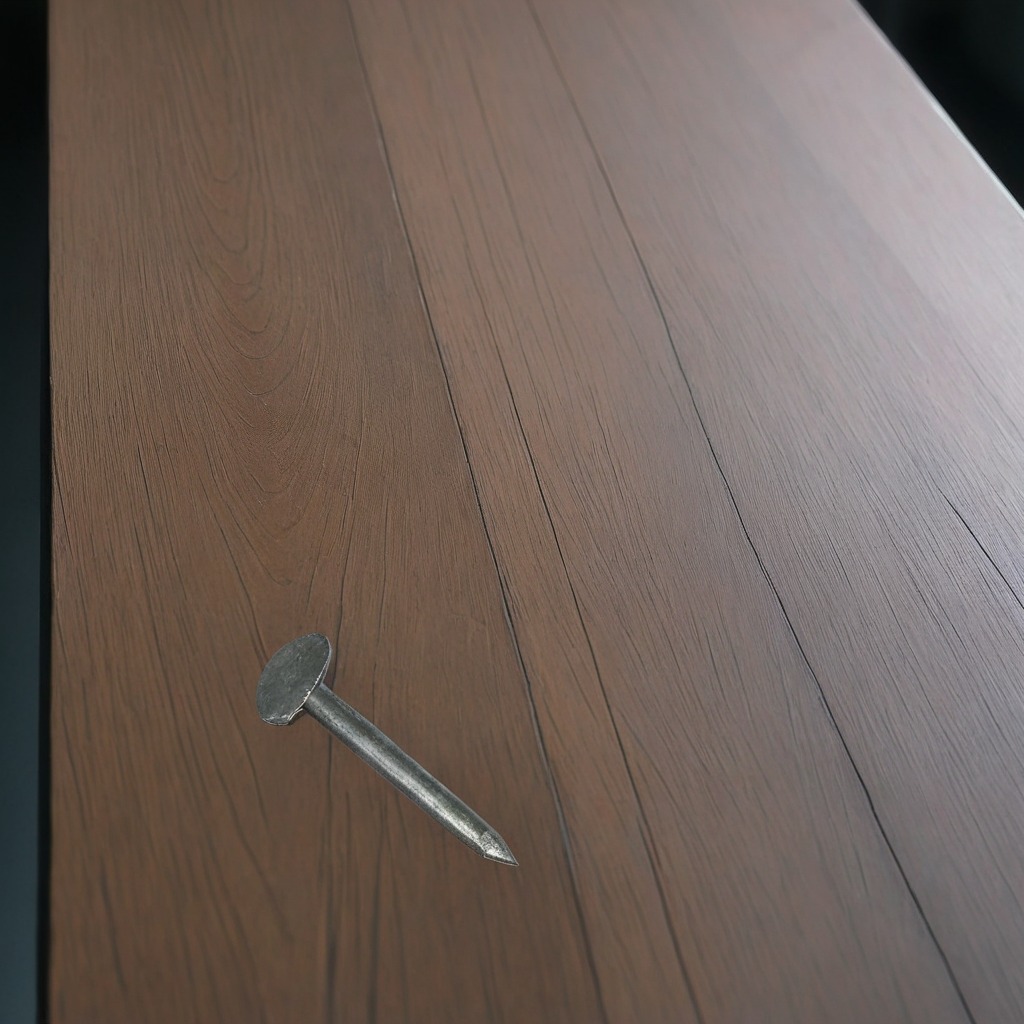
A nail is lying on a table with faint burn marks in a small garage at twilight.